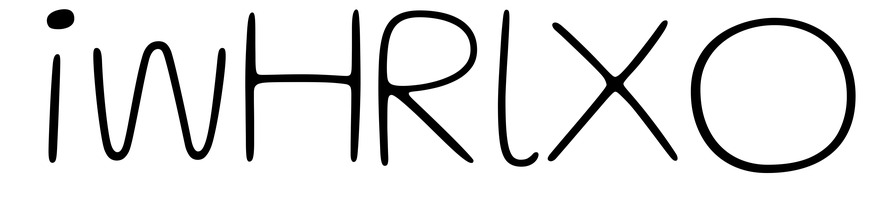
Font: Gluten_Thin